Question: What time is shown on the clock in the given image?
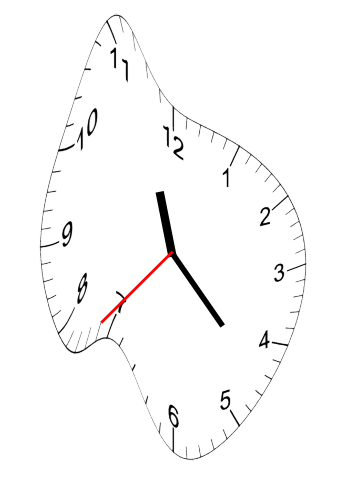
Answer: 11:22:37